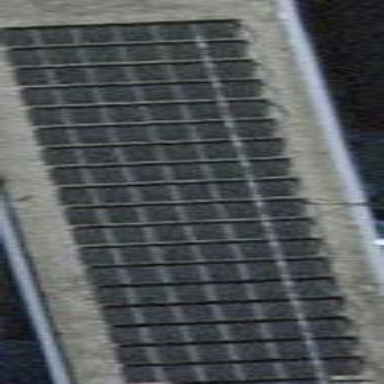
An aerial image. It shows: Solar power generator using photovoltaic method with solar photovoltaic panel types.